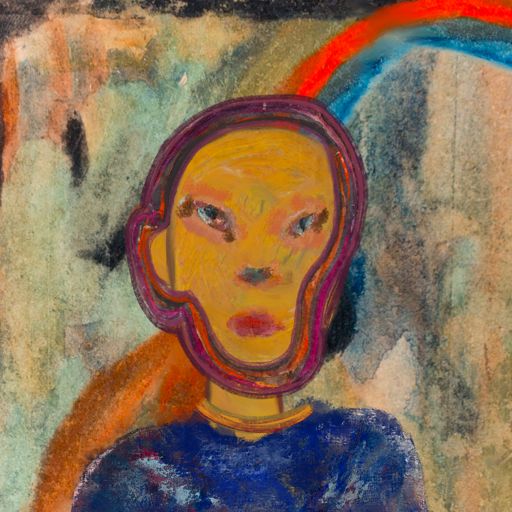
Background: Childish, Head And Neck Front: After_Raid, Face Front: Boggyland, Bust: Irani, Hair Front: Hypocrite, Head Accessory: Blank, Second Necklace: Blank, Necklace: Mother_And_Son_Son, Baby: Blank